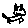
Label: cat